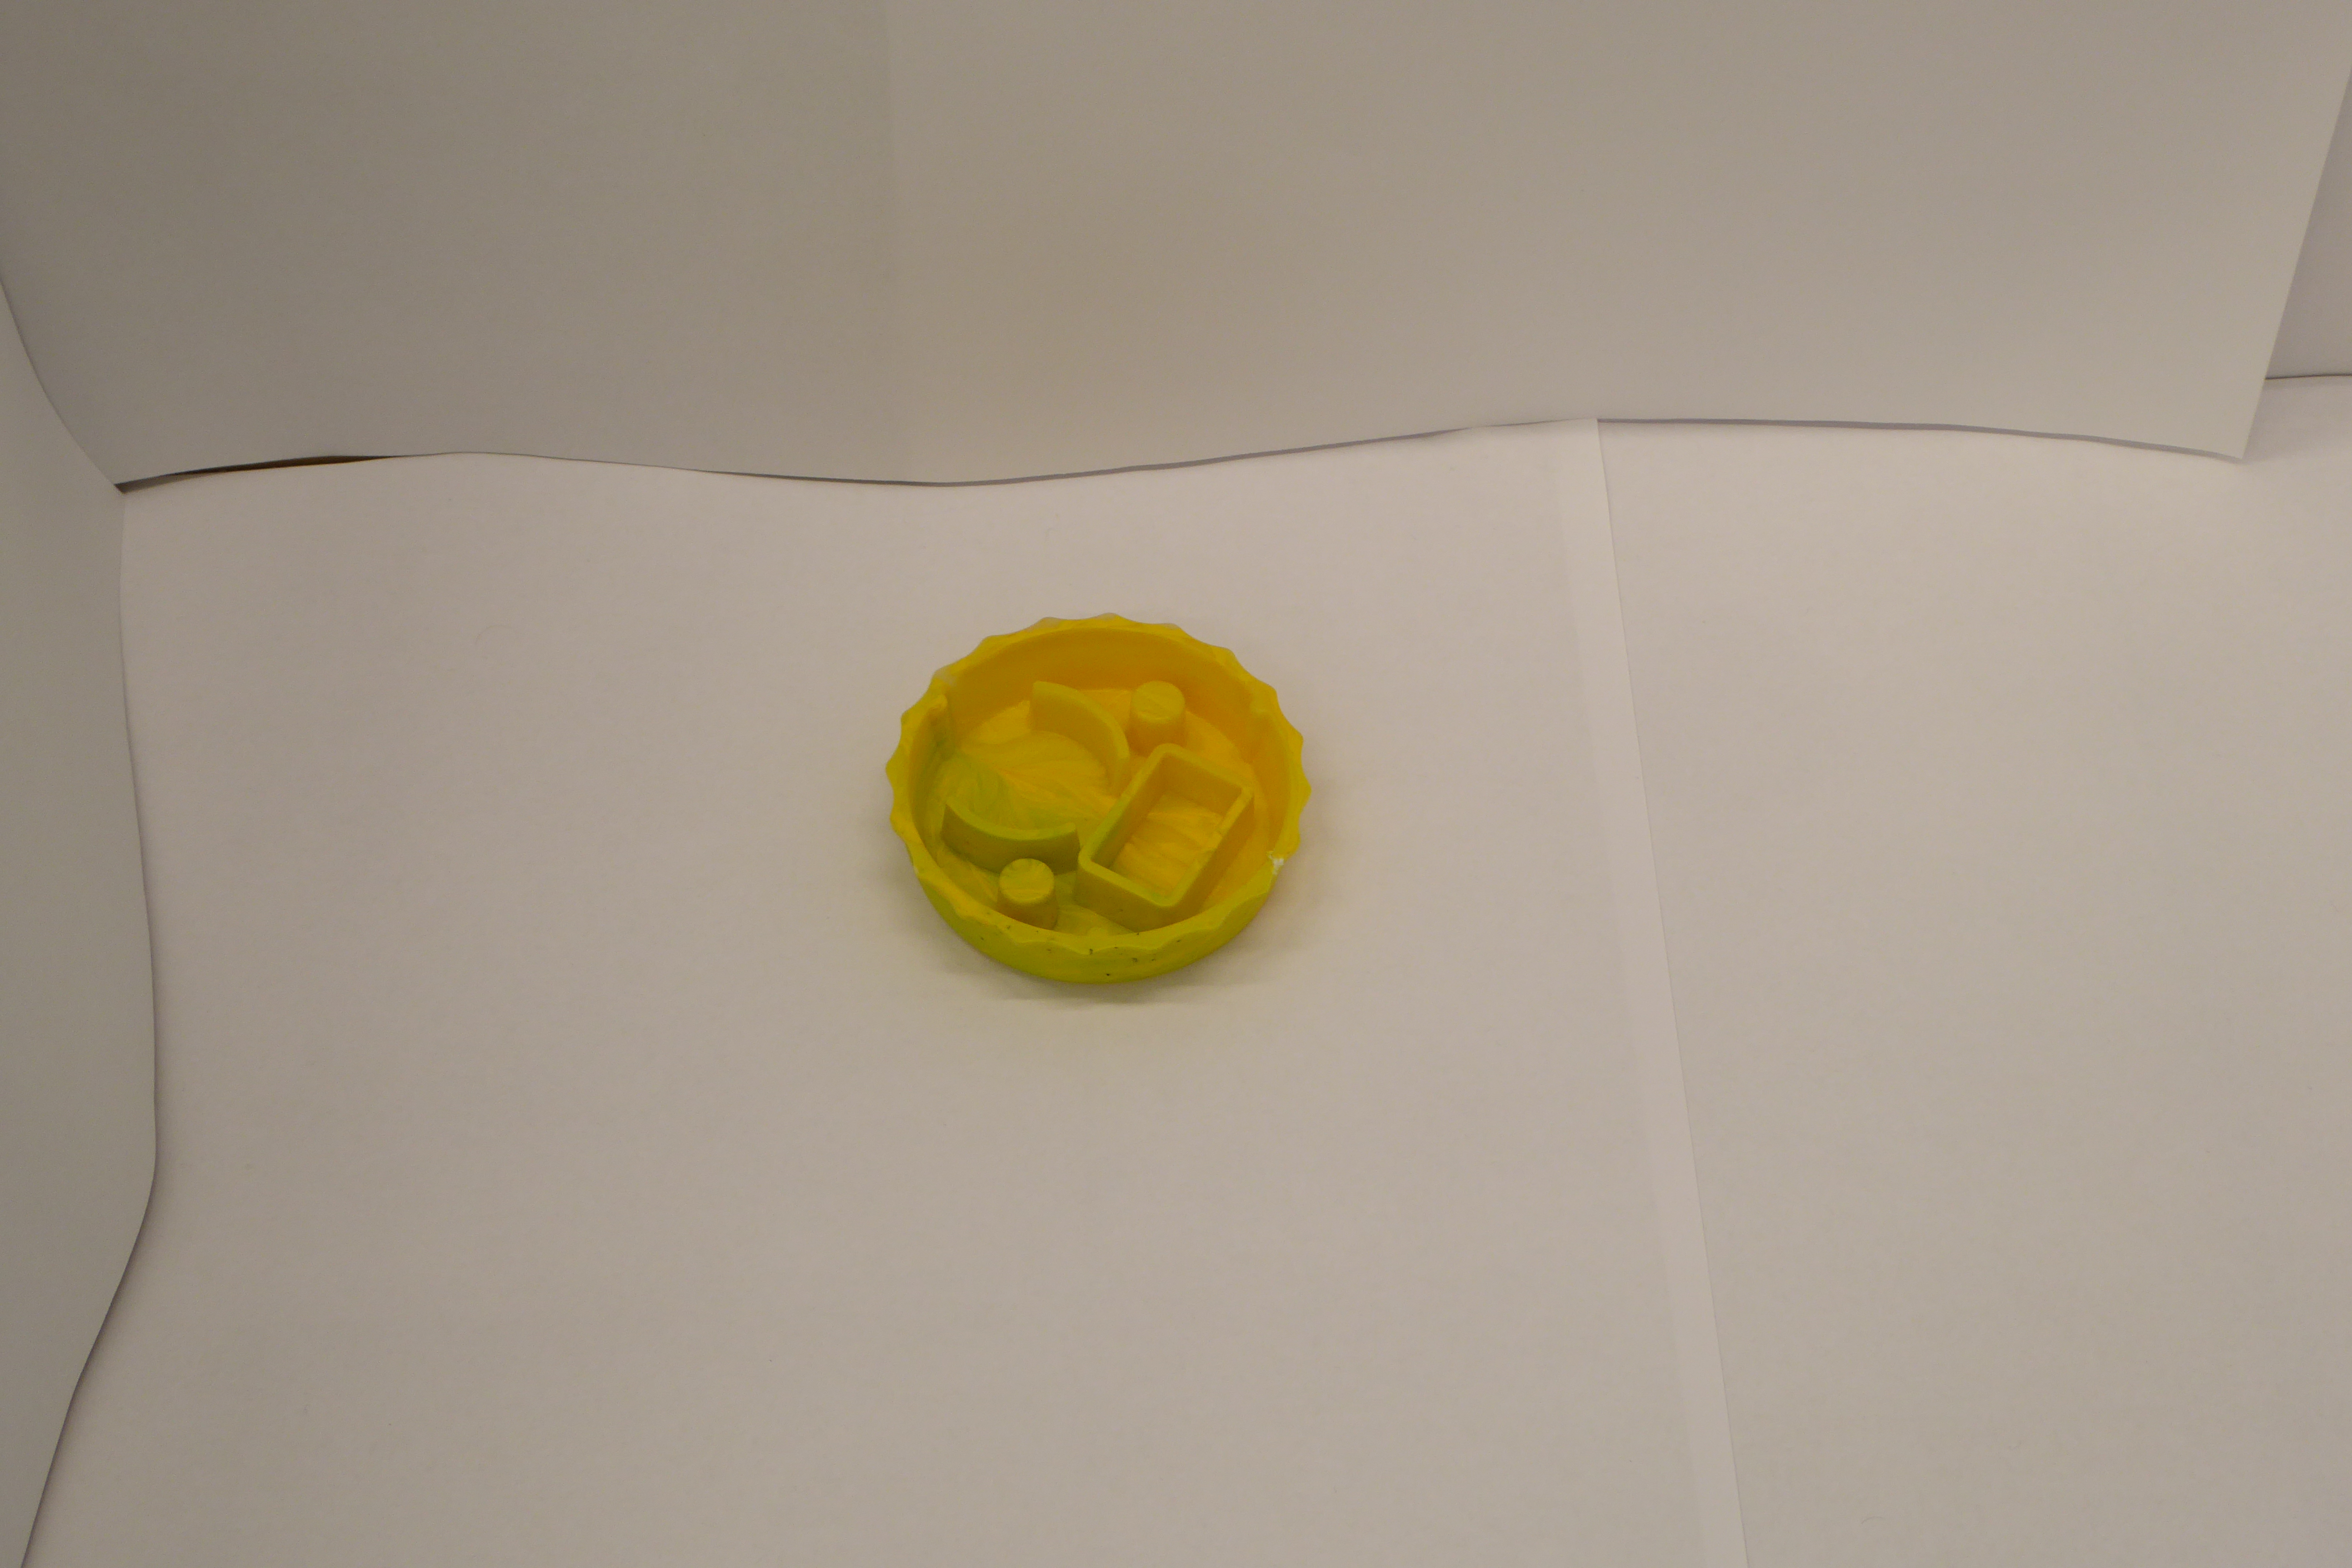
Label: Bottle Opener - Cover